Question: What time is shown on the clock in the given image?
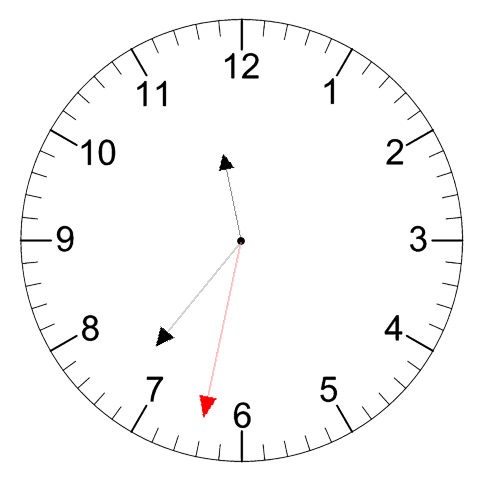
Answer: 11:36:32